Question: I have a series of images. I am posting a sample image here.
I need to extract features from the image as the coordinates of 60 markers painted on each image. Then from a specific marker (on the nose) I need to find the distance of all other markers.
I was trying to use openCV as language to accomplish this and was reading the docs but after a week Im still not able to achieve the objective. Can anyone please guide me in the right direction. If not the whole solution give me a link or a tutorial to follow to give me an idea as to how to accomplish that.
Please refer to my image uploaded. The markers are painted in blue all over the image.
Any help would be appreciated. Thanks.
Here is the code that I tried but it turned out to be badly offtrack.
'''
//This function threshold the HSV image and create a binary image
Mat GetThresholdedImage(Mat imgRGB){
Mat imgThresh;
inRange(imgRGB, Scalar(95,110,151), Scalar(112,125,169), imgThresh);
return imgThresh;
}
int main(){
Mat frame;
frame = imread("other/test2.jpeg");
namedWindow("Input");
namedWindow("Ball");
Mat imgRGB=frame.clone();
Mat imgThresh = GetThresholdedImage(imgRGB);
imshow("Ball", imgThresh);
imshow("Input", frame);
waitKey(0);
return 0;
}
'''
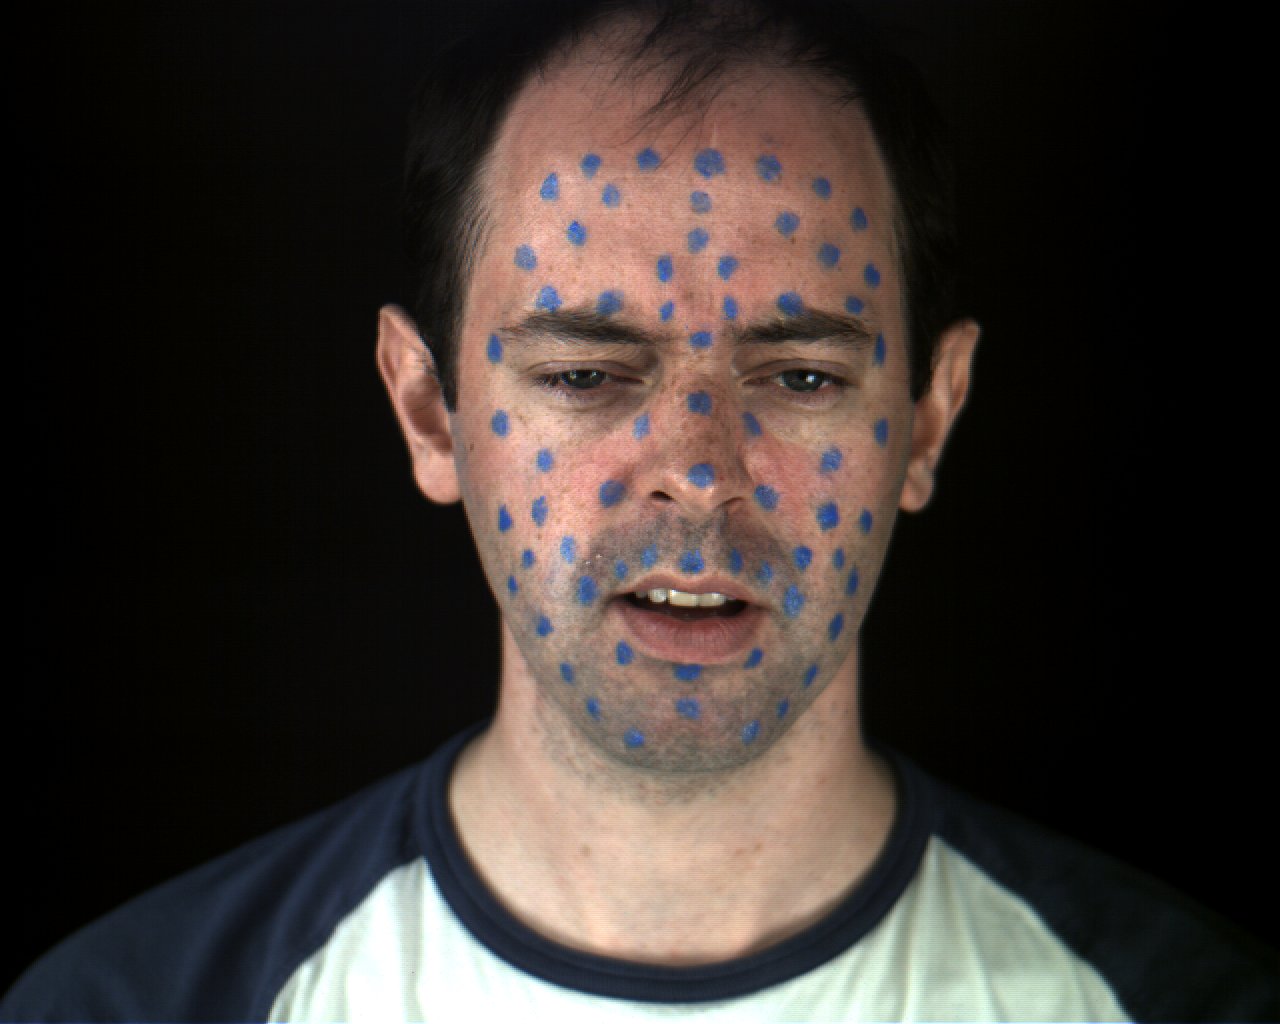
Answer: It's quite easy to find all markers using code similar to yours - you just have to convert image to HSV colour space and than use inRange function - HSV color space is better for such tasks, because it 'focuses' on colours, not on brightness. This code:
'''
Mat m = imread("D:\face.jpg"), m2, m3;
cvtColor(m, m, CV_RGB2HSV);
resize(m, m, Size(m.cols/2, m.rows/2));
inRange(m, Scalar(0, 90, 50), Scalar(15, 175, 190), m2);
imshow("qwe", m);
imshow("qwe2", m2);
dilate(m2, m3, Mat());
imshow("qwe", m);
imshow("qwe2", m2);
imshow("qwe3", m3);
waitKey(-1);
return 0;
'''
Few things about this code:
- of course you have to change path to file
- resize is not important - i have used it only, because image is to big for my screen
- values of inRange scalar can be easily found by looking at displayed image in HSV (OpenCV shows each image with 3 channels as RGB image, so it will look a bit weird) - just read the values from bottom of a window(probably you have to build OpenCV with QT for this, otherwise the window won't have this informations): .
Result after inRange:

Final result:

As you can see, there are others objects on images, but there should be easy to detect and erase - just look for markers only in region with face(use face detection) or simply for each contours find it bounding rect and check what percentage of bounding rect area is contour area - if this value is small than drop this contours(because it's not similar to circle).